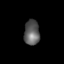
Tissue: lung
Cell type: Epithelial cells
Senescence score: 0.2268
Nuclear area (px): 381
Mean DAPI intensity: 93.919